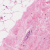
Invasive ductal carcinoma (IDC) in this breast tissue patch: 0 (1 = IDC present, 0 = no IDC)